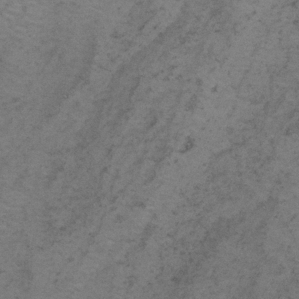
Label: frost